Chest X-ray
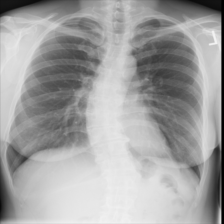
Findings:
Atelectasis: positive
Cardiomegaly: negative
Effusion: negative
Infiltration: negative
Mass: negative
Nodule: negative
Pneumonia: positive
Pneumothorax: negative
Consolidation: negative
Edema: negative
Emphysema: negative
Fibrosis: negative
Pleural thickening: negative
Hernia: negative